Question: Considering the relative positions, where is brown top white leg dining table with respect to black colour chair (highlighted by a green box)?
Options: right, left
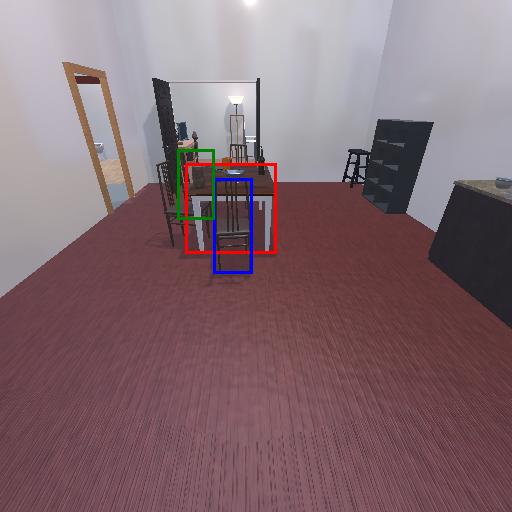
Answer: right